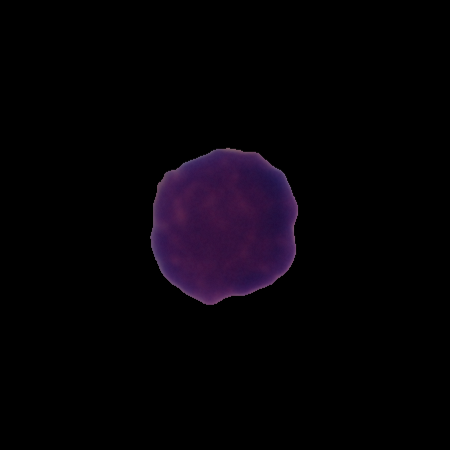
Label: healthy